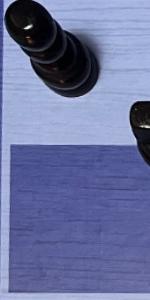
Label: Empty